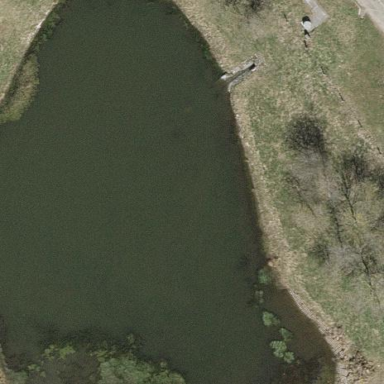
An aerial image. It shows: Serene pond surrounded by nature.